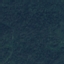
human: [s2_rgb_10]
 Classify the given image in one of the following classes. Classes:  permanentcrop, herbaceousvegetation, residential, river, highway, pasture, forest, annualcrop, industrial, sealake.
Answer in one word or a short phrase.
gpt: Forest